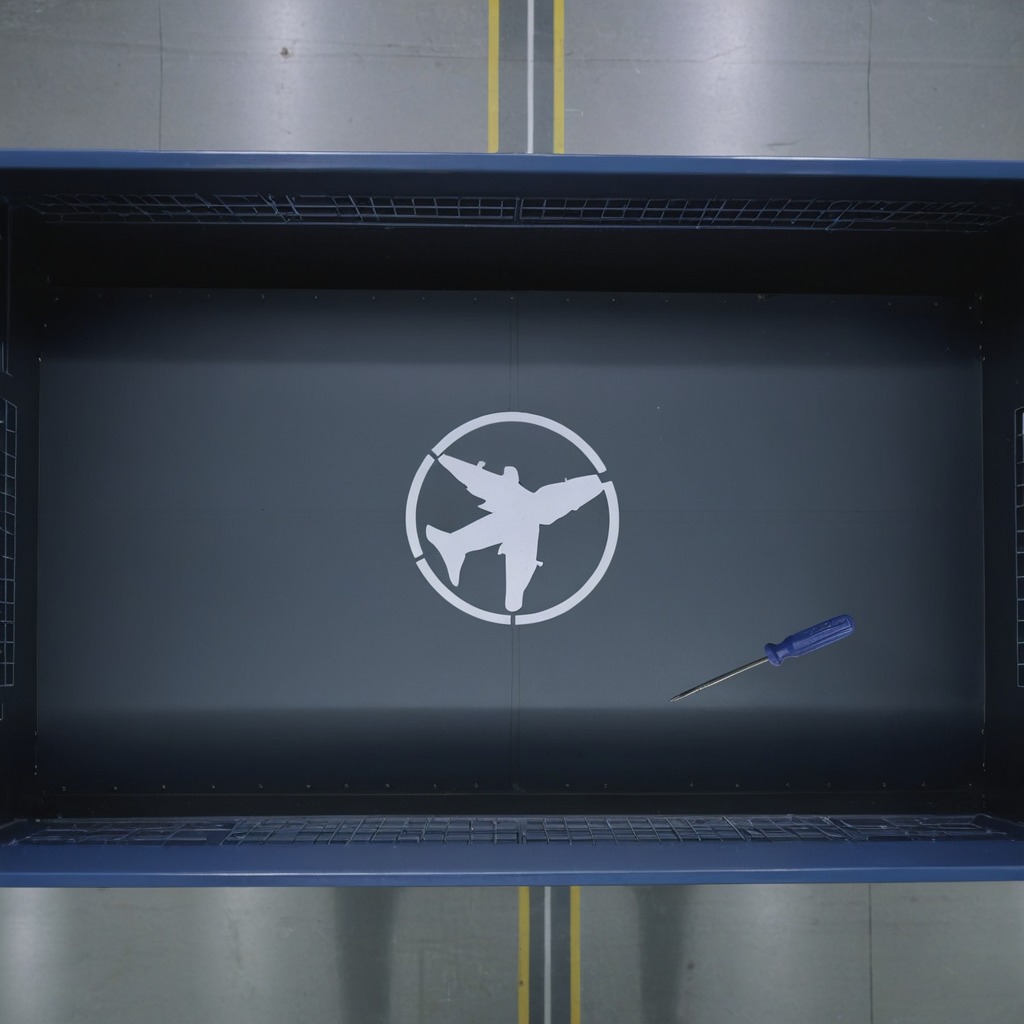
A screwdriver lies on the toolbox surface in an airplane hangar workshop.